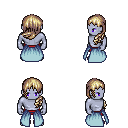
a pixel art fantasy rpg character, male body template, dark elf, purple skin, overskirt, red pants, white blonde left-swept hairstyle, maroon shoes, four views (front, back, left, right), 2x2 character sprite sheet, small pixel art, hard edges, no anti-aliasing